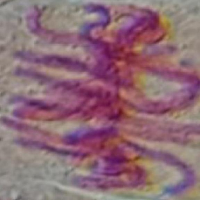
Label: metaphase